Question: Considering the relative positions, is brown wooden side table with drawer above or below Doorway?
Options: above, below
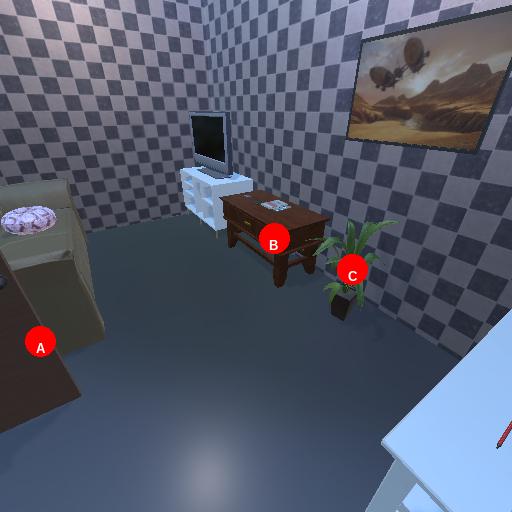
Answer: above